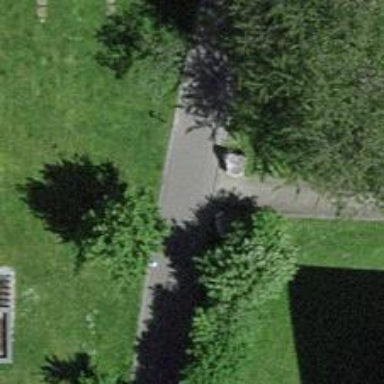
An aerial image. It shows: Footway surfaced with paving stones.